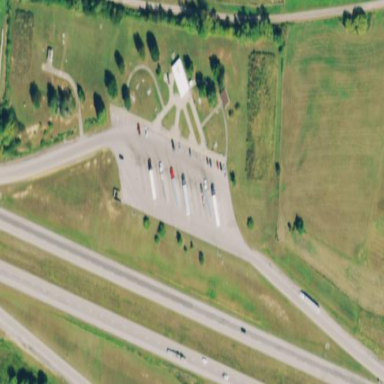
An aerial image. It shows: Rest area on the road.